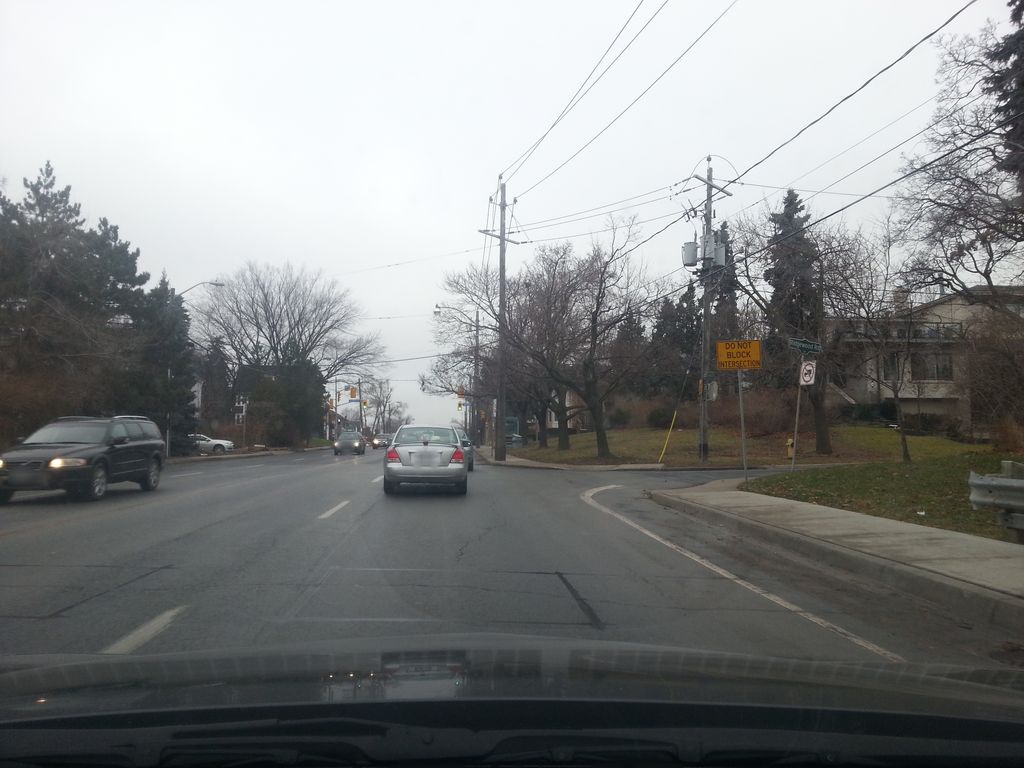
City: toronto